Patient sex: F
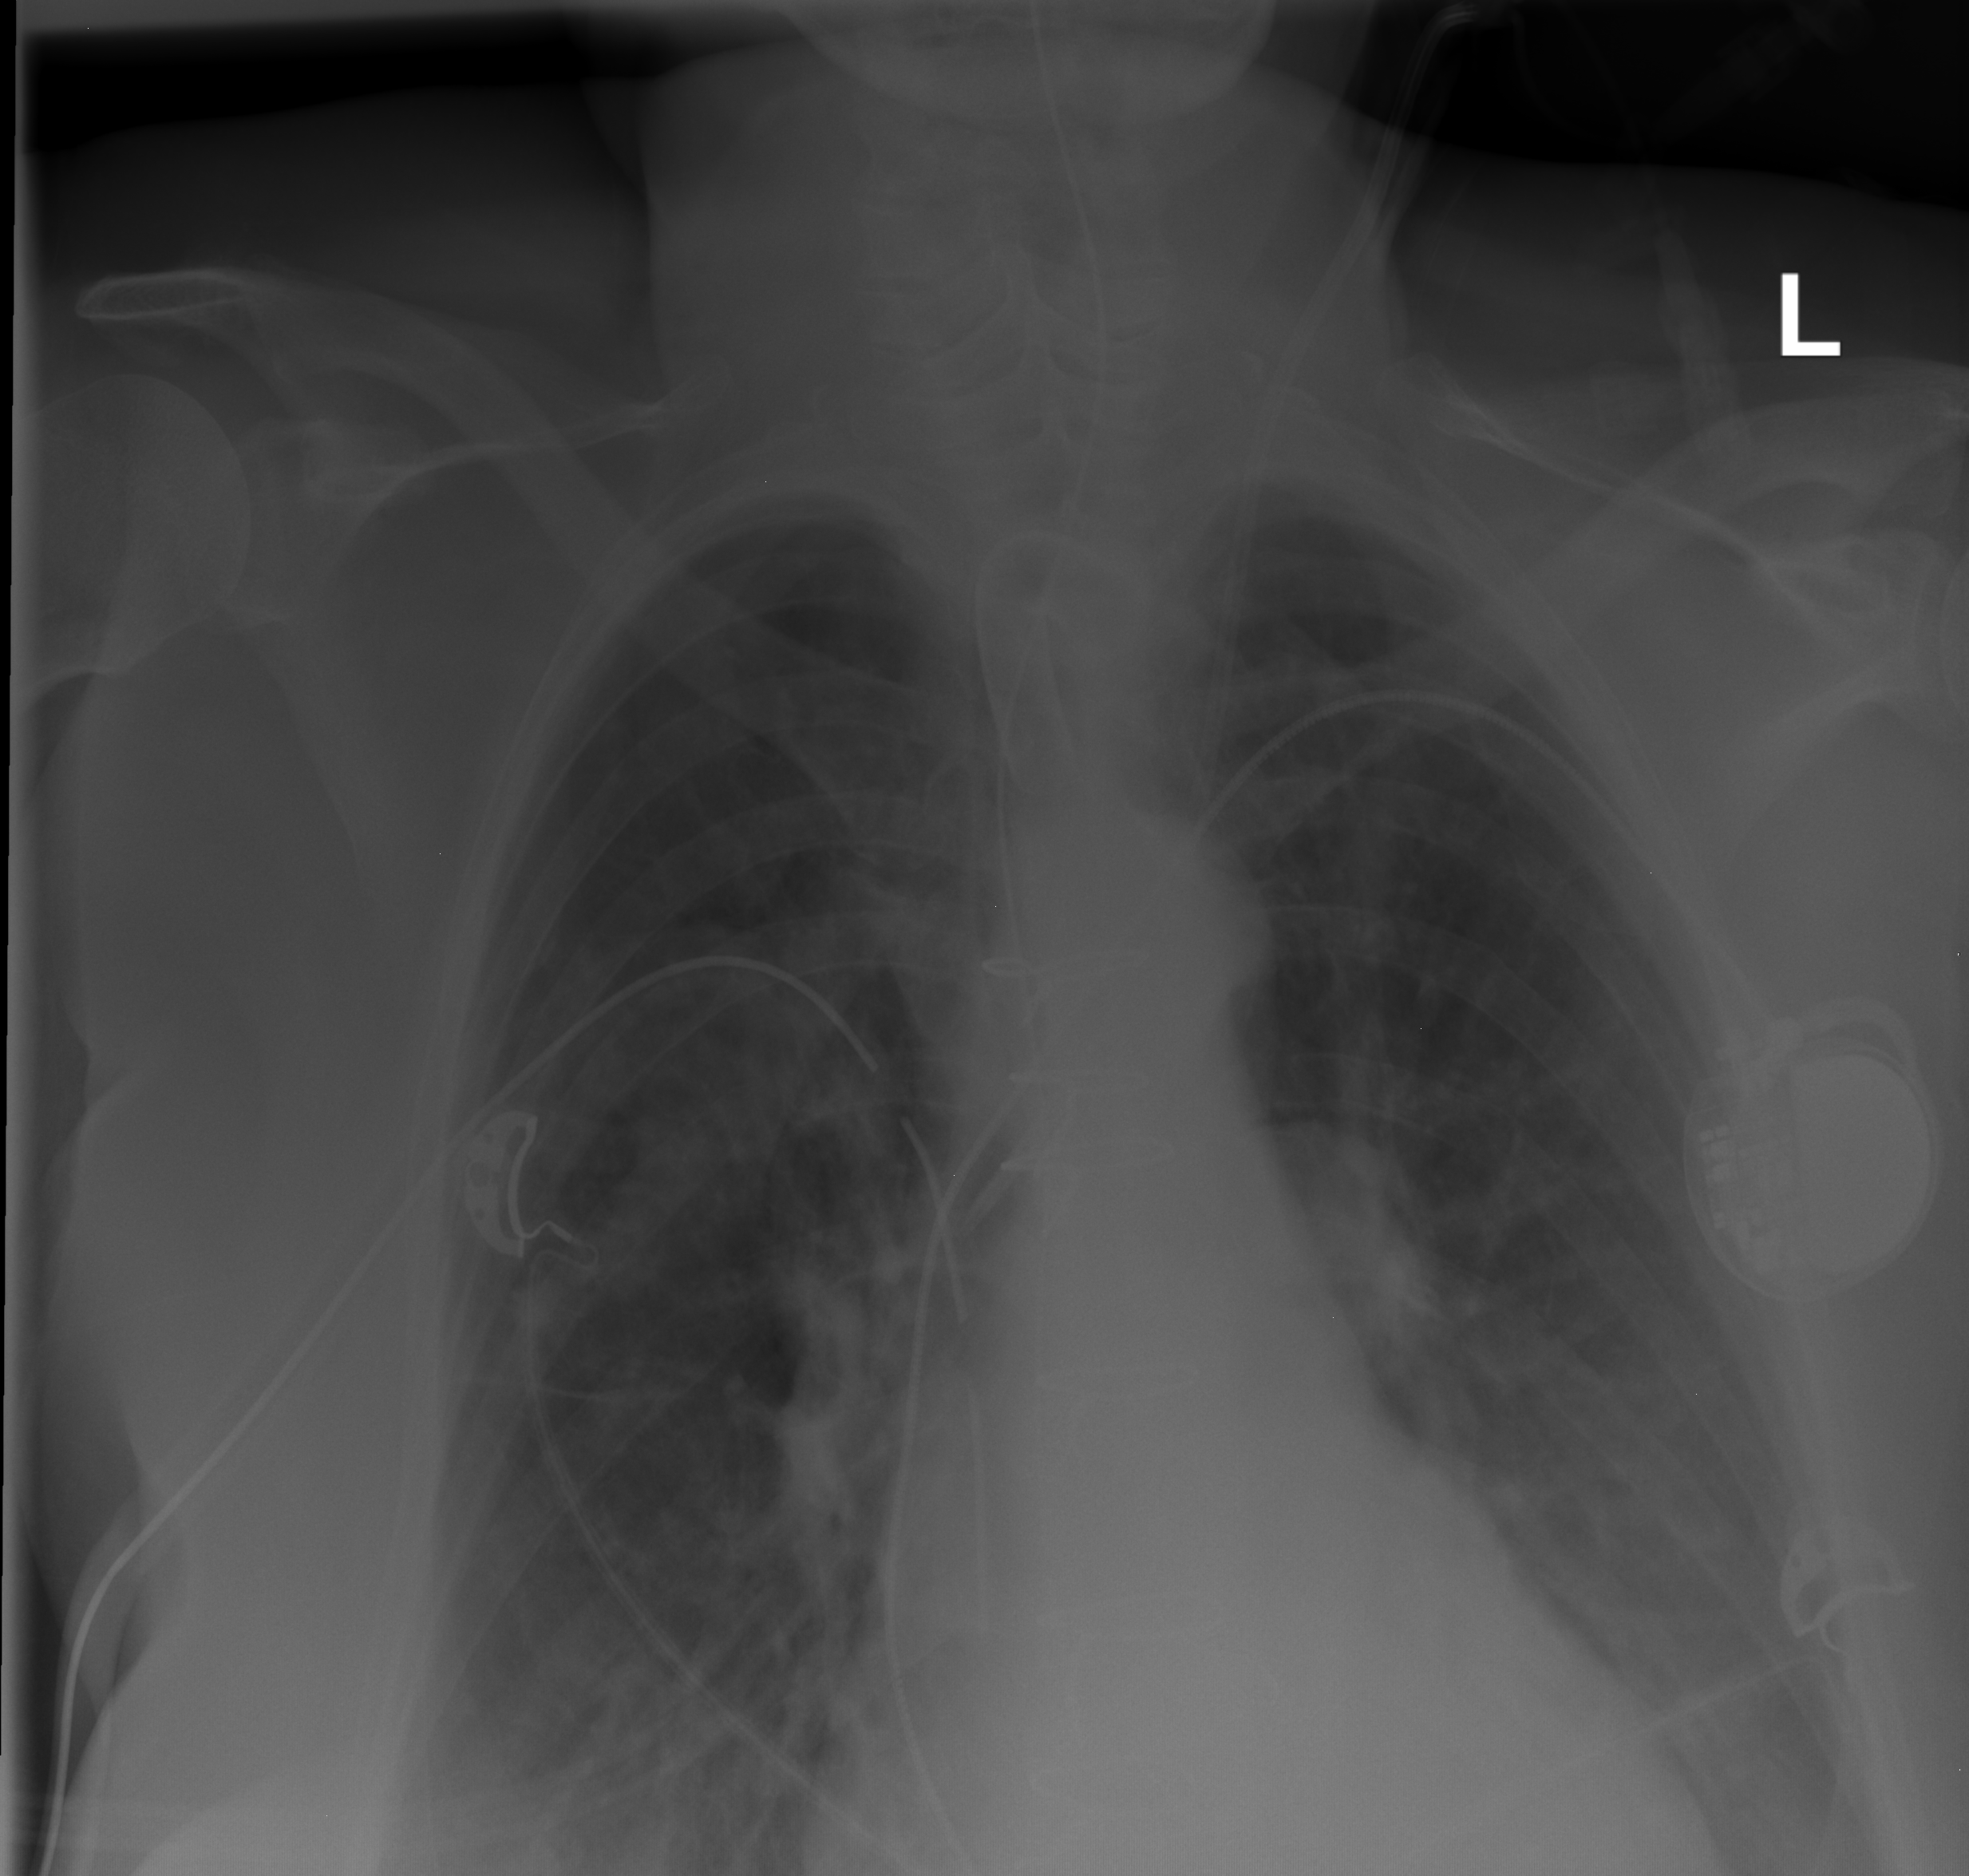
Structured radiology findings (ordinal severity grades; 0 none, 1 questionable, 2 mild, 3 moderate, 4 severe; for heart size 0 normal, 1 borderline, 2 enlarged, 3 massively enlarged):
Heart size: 1
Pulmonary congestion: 0
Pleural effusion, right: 2
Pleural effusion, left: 0
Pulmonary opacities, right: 0
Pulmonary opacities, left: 0
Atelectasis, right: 2
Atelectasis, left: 1